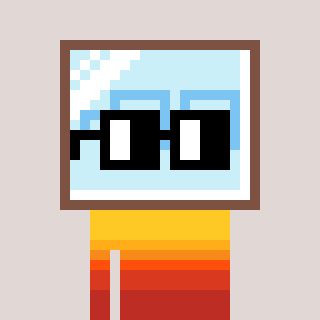
a pixel art character with square black glasses, a mirror-shaped head and a bege-colored body on a warm background